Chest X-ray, PA view. Patient: 63 years old, sex F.
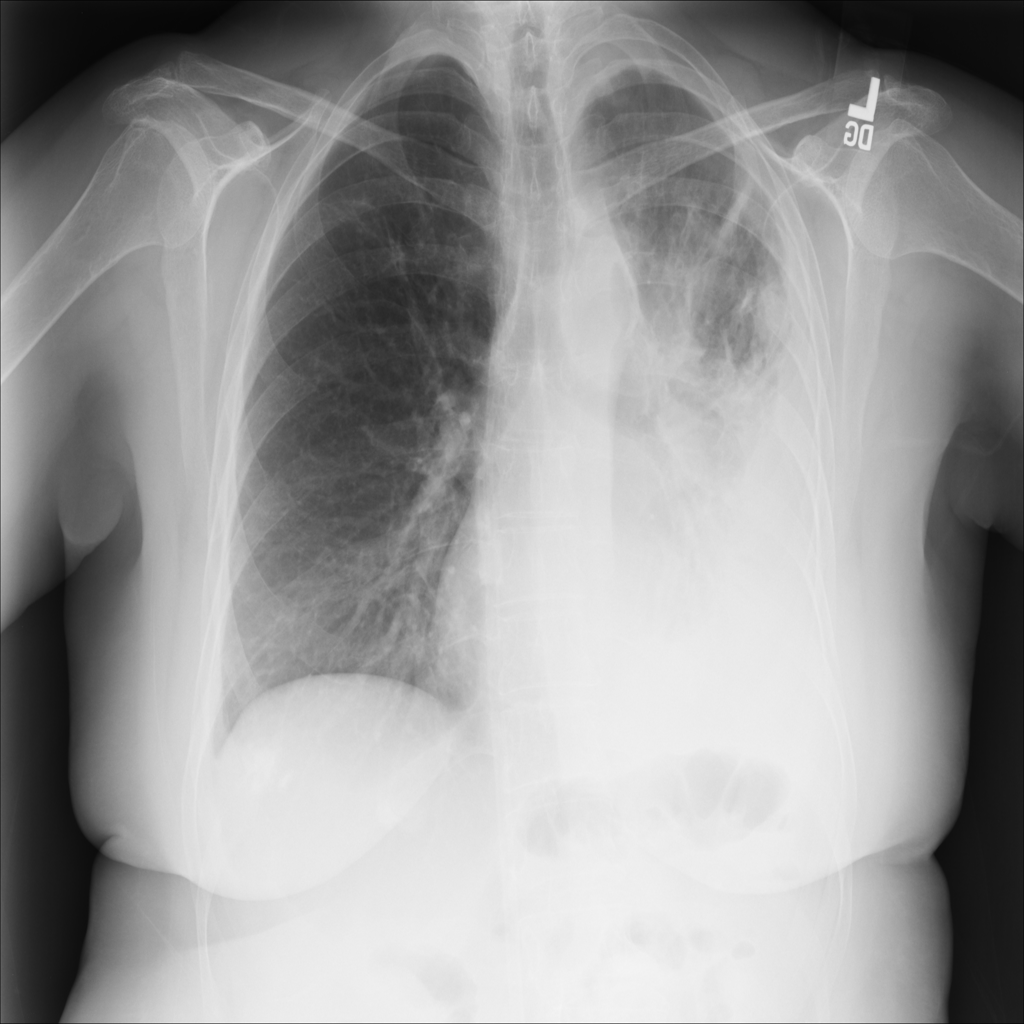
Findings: Effusion, Infiltration